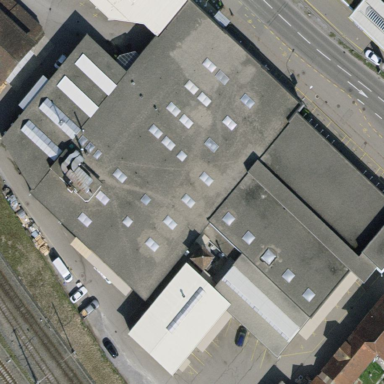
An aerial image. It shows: Industrial building.